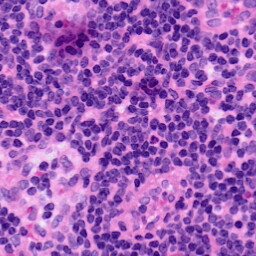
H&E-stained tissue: LymphNode